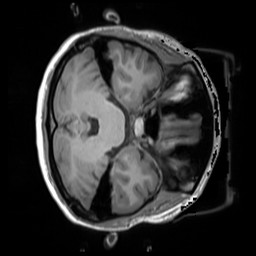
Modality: T1w
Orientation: axial
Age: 23
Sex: female
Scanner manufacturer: siemens
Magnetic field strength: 3 T
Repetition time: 1.55 s
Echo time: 0.00234 s